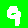
Digit: 9